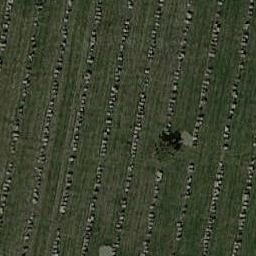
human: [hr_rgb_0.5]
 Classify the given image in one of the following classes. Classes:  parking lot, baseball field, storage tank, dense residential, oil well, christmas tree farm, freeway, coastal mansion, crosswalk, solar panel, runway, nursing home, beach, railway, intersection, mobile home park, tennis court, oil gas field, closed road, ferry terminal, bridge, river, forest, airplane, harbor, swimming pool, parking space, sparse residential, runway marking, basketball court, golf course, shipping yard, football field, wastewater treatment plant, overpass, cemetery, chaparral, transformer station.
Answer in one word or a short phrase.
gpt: cemetery